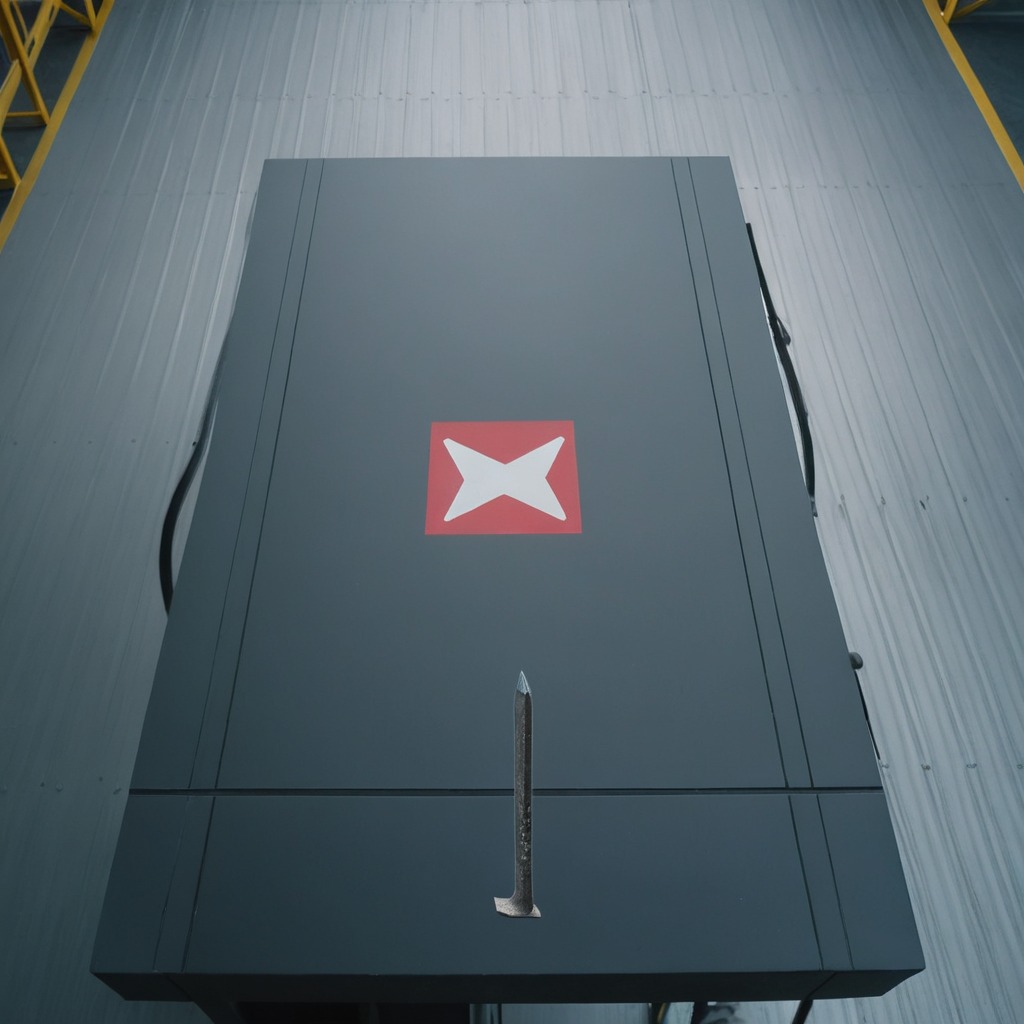
An iron nail lies on the toolbox surface in an airplane hangar workshop 8K.